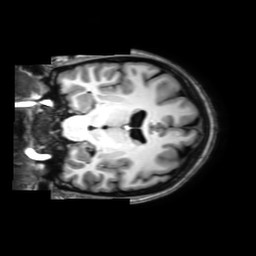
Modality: T1w
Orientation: coronal
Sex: female
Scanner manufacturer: philips
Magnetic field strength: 3 T
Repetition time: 0.01232 s
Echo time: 0.003476 s